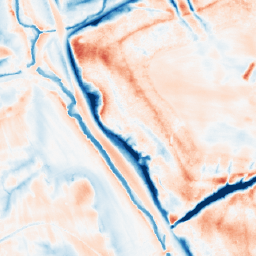
Category: trend_removal
Decomposition family: local_polynomial
Decomposition parameters: window_size: 31
degree: 2
Upsampling method: area
Upsampling parameters: scale: 2
Upsampling scale: 2